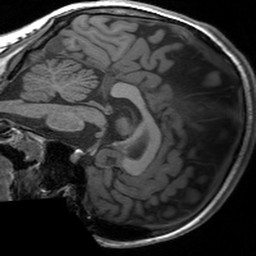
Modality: T1w
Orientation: sagittal
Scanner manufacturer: siemens
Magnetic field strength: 3 T
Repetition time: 1.54 s
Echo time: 0.00234 s